Question: Count the number of objects in the diagram.
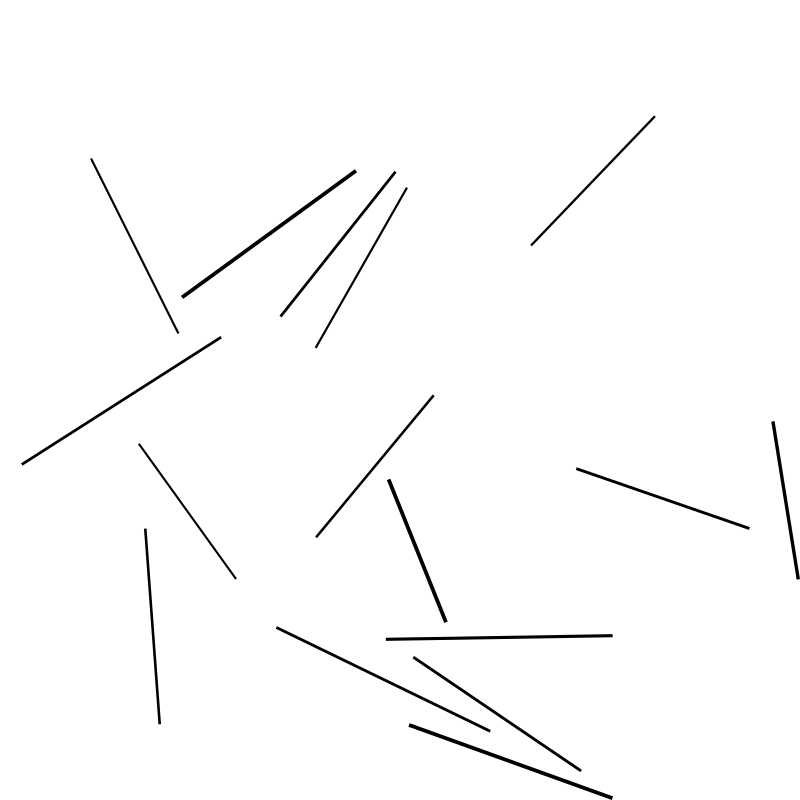
Answer: 16